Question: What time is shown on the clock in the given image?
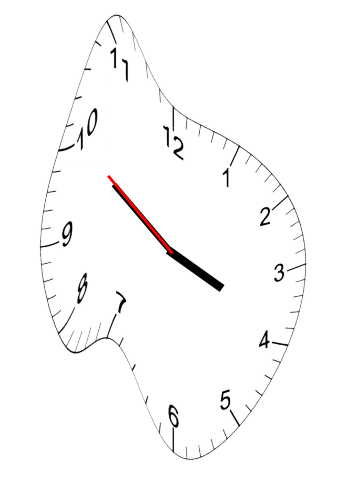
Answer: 03:50:51